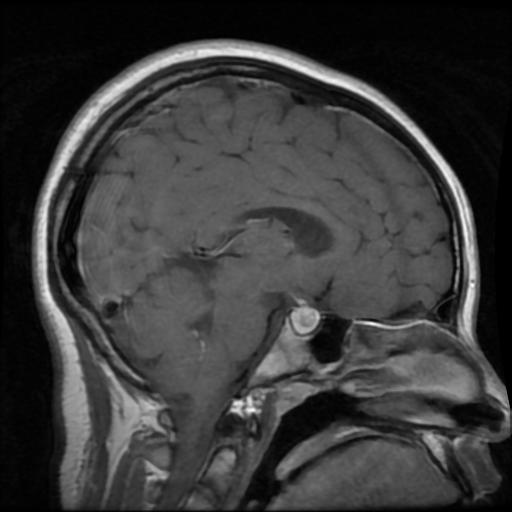
Label: pituitary